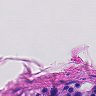
Metastatic tissue present: no